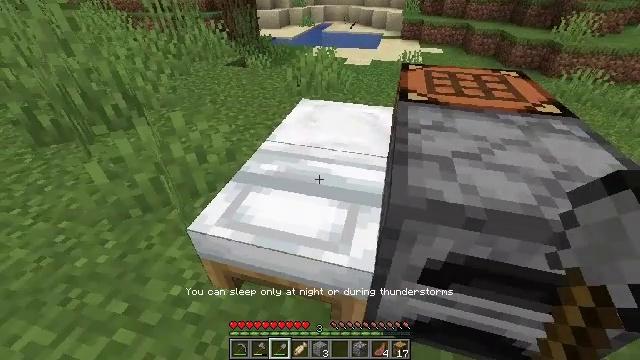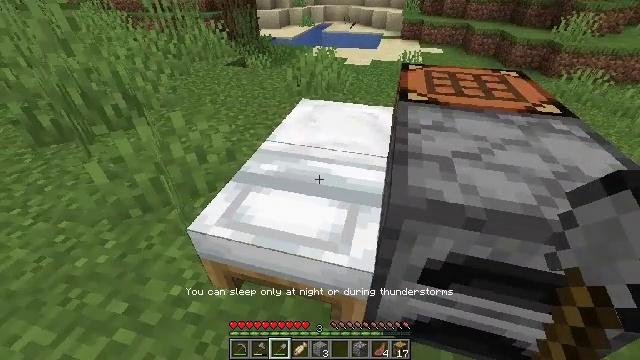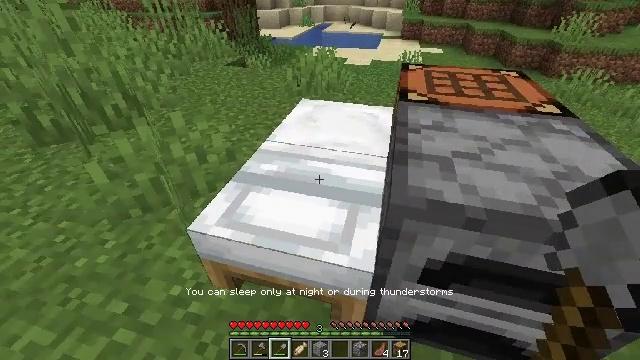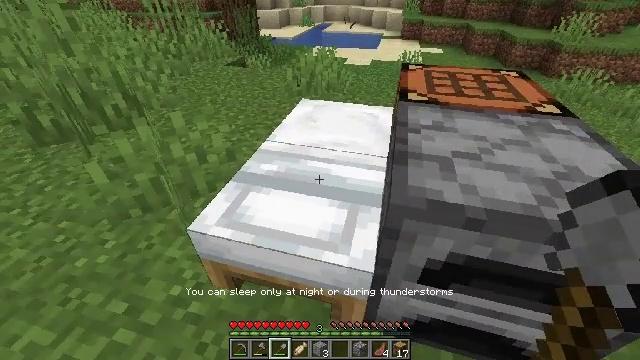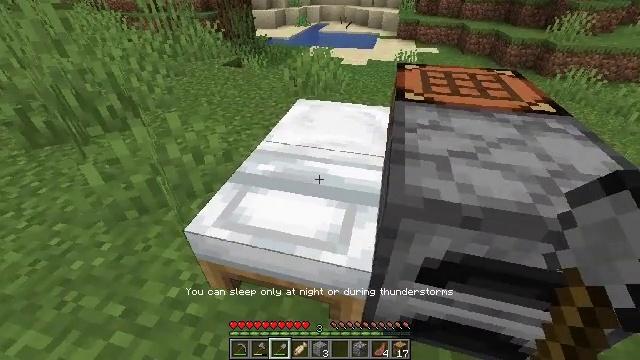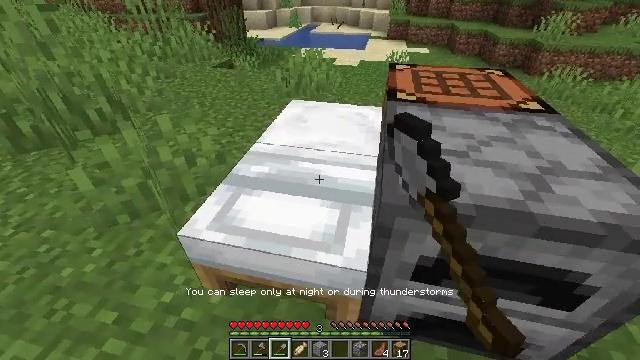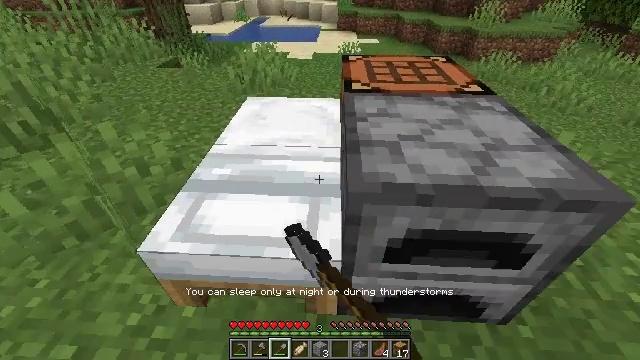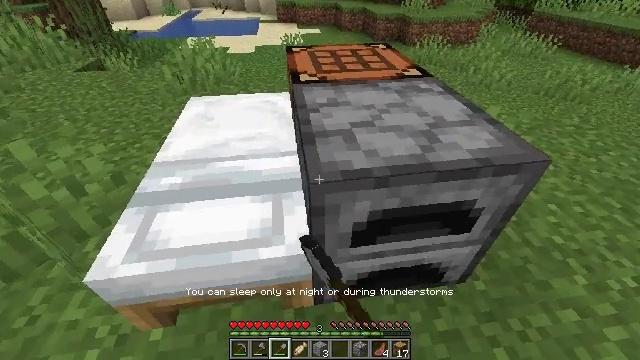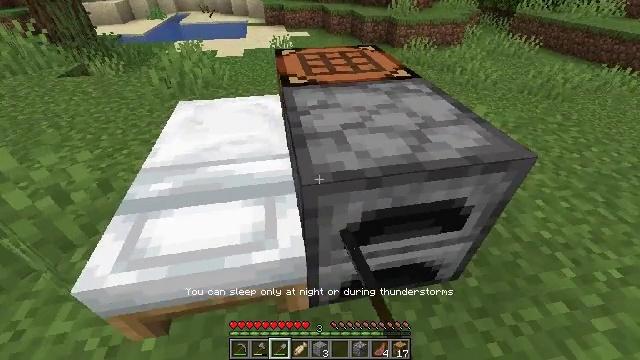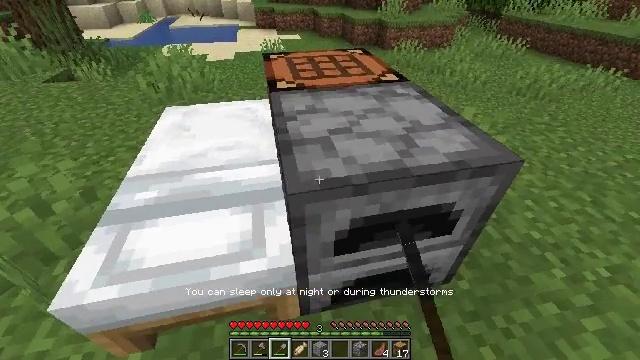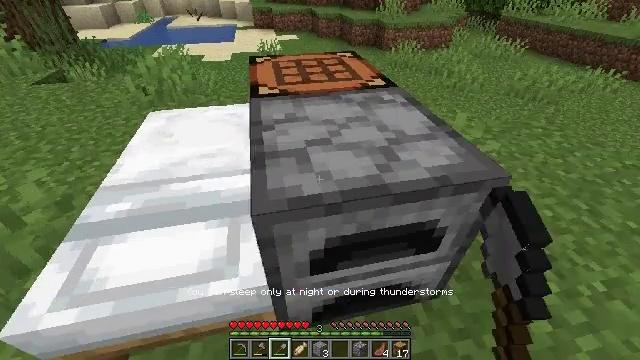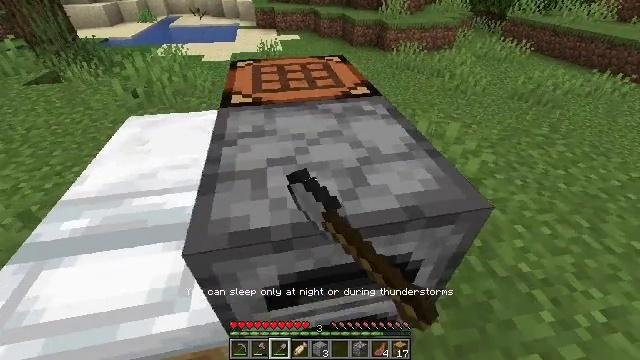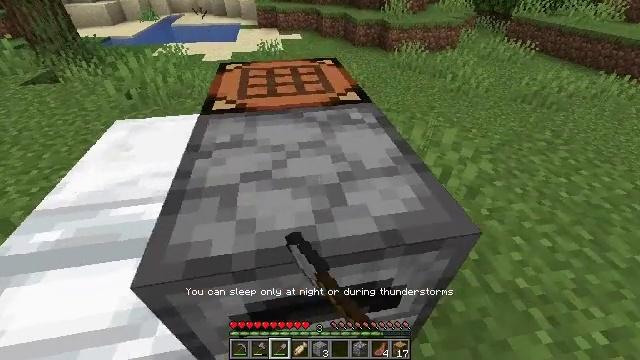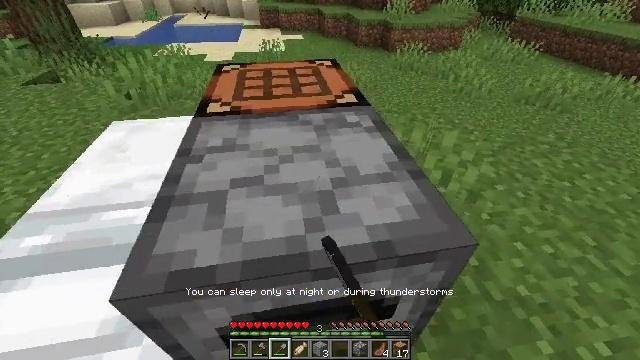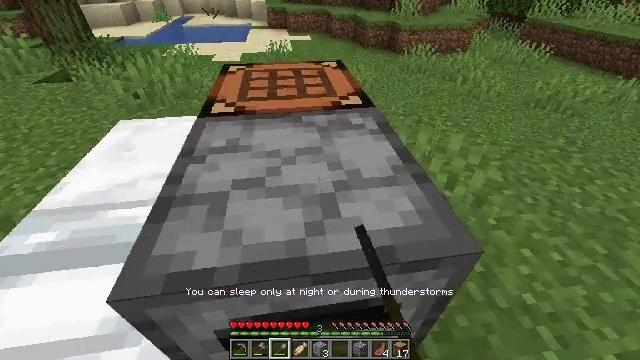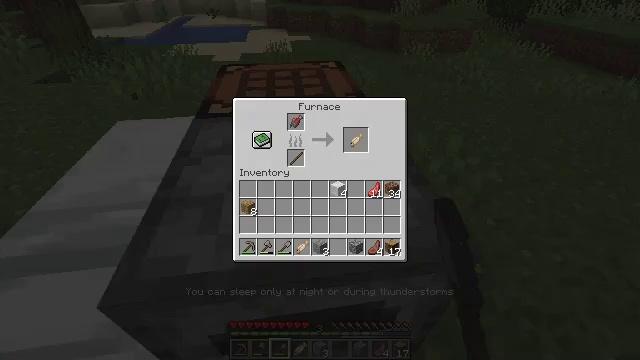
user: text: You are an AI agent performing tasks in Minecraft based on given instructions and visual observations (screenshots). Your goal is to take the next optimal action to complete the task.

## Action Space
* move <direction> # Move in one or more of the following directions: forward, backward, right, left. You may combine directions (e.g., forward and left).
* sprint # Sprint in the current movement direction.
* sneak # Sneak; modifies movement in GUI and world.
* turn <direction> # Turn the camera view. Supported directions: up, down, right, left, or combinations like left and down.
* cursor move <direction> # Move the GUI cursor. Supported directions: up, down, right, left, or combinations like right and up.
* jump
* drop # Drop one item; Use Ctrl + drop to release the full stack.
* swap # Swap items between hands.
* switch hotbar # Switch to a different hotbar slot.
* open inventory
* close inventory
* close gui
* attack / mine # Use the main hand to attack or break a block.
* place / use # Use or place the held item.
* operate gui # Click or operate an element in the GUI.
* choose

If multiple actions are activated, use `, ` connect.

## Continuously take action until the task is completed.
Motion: motion action
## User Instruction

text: Interact with the furnace to craft cooked cod.
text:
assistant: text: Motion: use / place
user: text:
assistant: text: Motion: no_op
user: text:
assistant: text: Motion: no_op
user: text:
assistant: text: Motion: no_op
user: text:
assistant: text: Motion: turn right
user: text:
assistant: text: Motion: turn right and down
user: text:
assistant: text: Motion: turn right and down
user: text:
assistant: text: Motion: turn right
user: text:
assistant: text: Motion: move forward and move right, turn right
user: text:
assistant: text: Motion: move forward and move right, use / place
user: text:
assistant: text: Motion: move forward and move right, turn left, use / place
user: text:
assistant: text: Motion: use / place
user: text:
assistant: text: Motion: no_op
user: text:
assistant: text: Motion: turn left
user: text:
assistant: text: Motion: no_op
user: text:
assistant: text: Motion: no_op
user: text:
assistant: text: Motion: no_op
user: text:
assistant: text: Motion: cursor move up
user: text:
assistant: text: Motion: cursor move up
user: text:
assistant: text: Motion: cursor move up
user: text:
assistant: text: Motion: cursor move up
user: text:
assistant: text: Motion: no_op
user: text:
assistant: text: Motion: cursor move down
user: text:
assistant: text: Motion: cursor move down
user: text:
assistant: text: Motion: no_op
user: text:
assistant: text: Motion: cursor move right and down
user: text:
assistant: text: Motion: no_op
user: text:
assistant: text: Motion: cursor move right
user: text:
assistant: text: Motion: no_op
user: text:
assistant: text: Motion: no_op